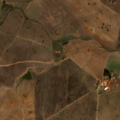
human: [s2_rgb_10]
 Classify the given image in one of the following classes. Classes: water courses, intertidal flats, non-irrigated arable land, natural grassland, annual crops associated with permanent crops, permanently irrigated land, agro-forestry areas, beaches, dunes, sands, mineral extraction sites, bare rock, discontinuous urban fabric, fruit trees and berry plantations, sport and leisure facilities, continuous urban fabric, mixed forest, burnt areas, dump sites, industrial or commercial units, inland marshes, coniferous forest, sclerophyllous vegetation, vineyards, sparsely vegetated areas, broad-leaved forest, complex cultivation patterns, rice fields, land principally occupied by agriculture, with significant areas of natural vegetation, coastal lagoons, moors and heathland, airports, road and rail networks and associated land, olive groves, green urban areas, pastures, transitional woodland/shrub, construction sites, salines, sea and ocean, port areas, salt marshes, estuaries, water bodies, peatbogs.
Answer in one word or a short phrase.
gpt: non-irrigated arable land, agro-forestry areas, transitional woodland/shrub